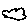
Label: cloud